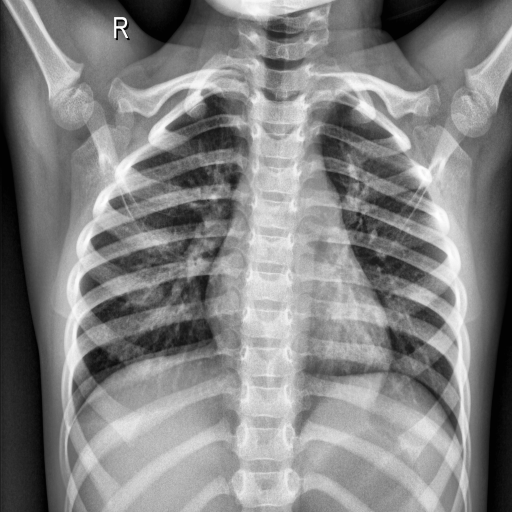
Finding: NORMAL